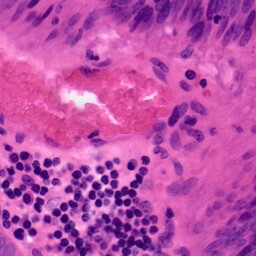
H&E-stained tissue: Colon